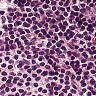
Metastatic tissue present: no